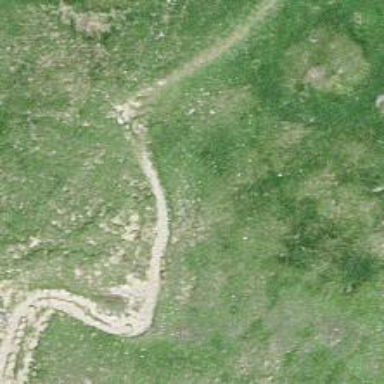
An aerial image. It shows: Gravel path.